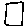
Label: square